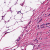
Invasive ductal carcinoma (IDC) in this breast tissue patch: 0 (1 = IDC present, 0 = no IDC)